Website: apple
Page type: customer-info-address
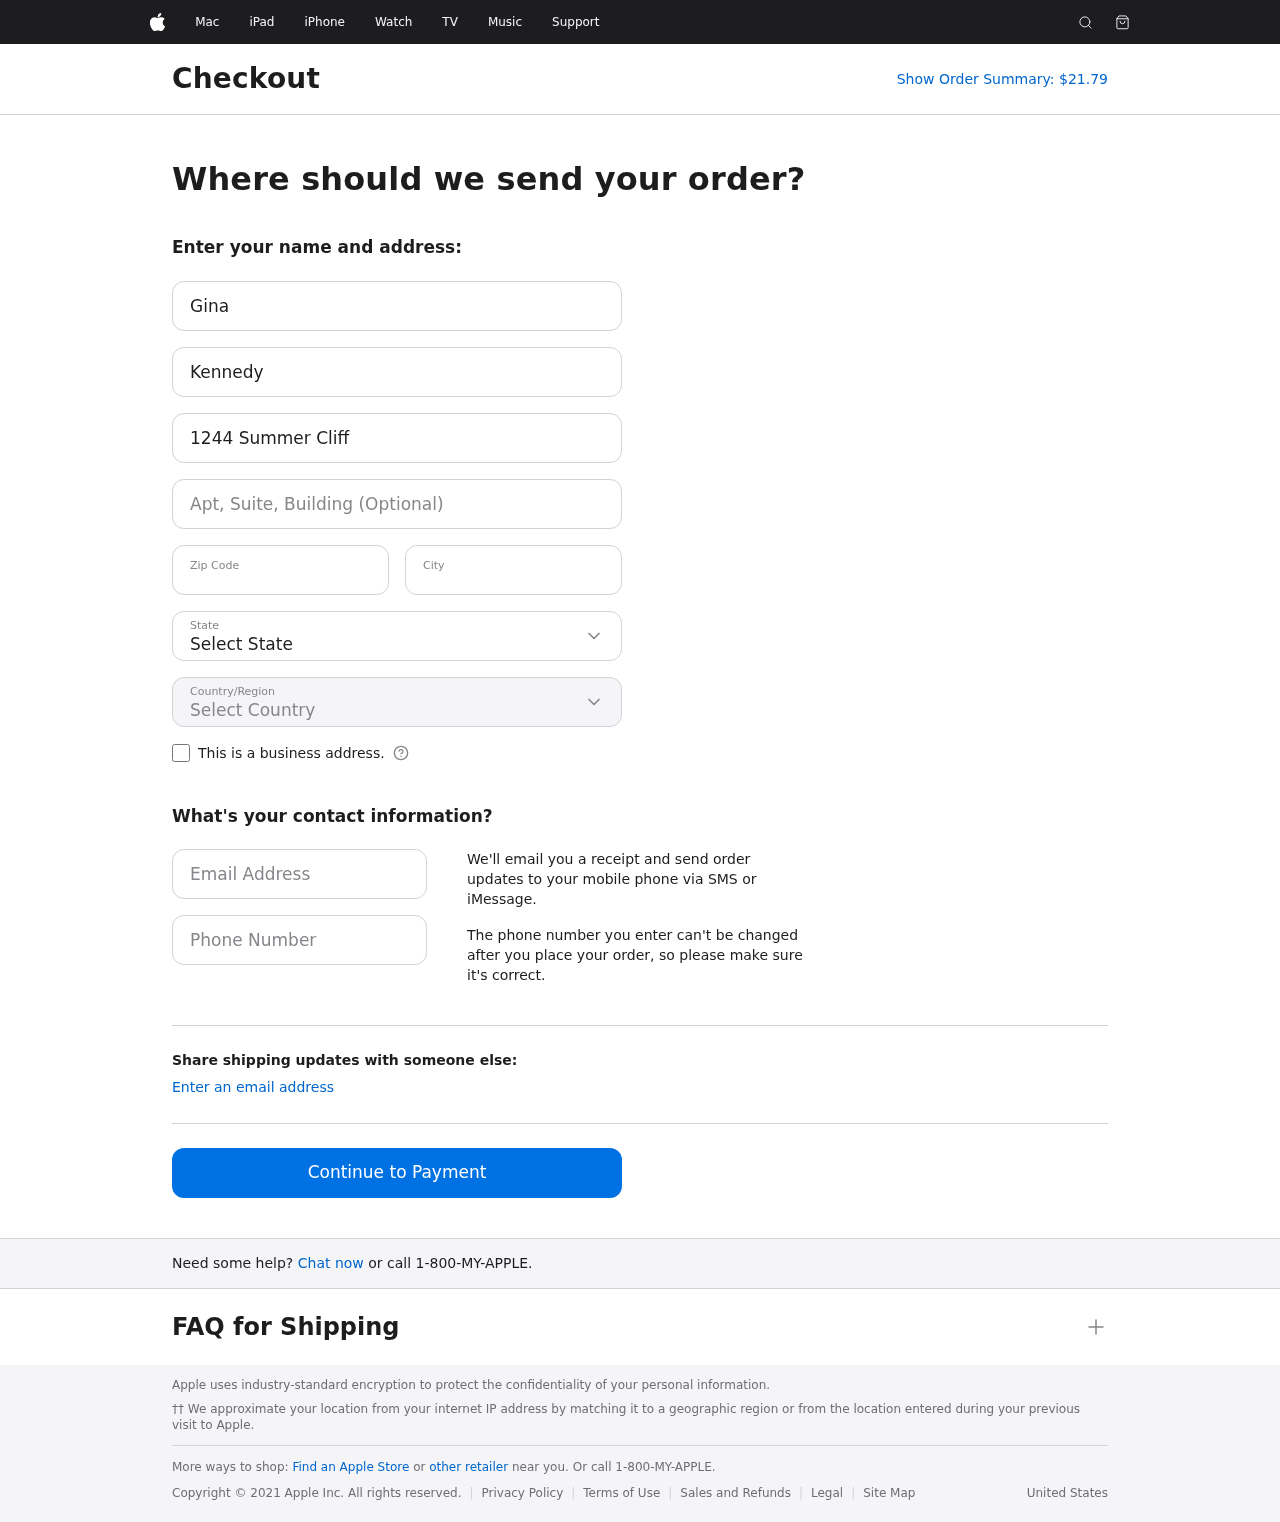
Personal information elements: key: PII_CITY
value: East Rogerbury
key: PII_COUNTRY
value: United States
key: PII_EMAIL
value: ginakennedy@yahoo.com
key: PII_FIRSTNAME
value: Gina
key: PII_LASTNAME
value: Kennedy
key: PII_PHONE
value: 9154444712
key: PII_POSTCODE
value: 14315
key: PII_STATE
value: Hawaii
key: PII_STREET
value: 1244 Summer Cliff
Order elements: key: ORDER_TOTAL
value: Show Order Summary: $21.79